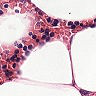
Metastatic tissue present: no